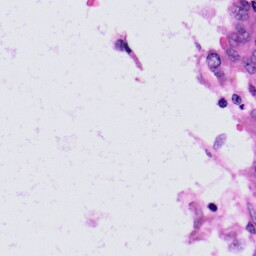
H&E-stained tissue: Skin